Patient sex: M
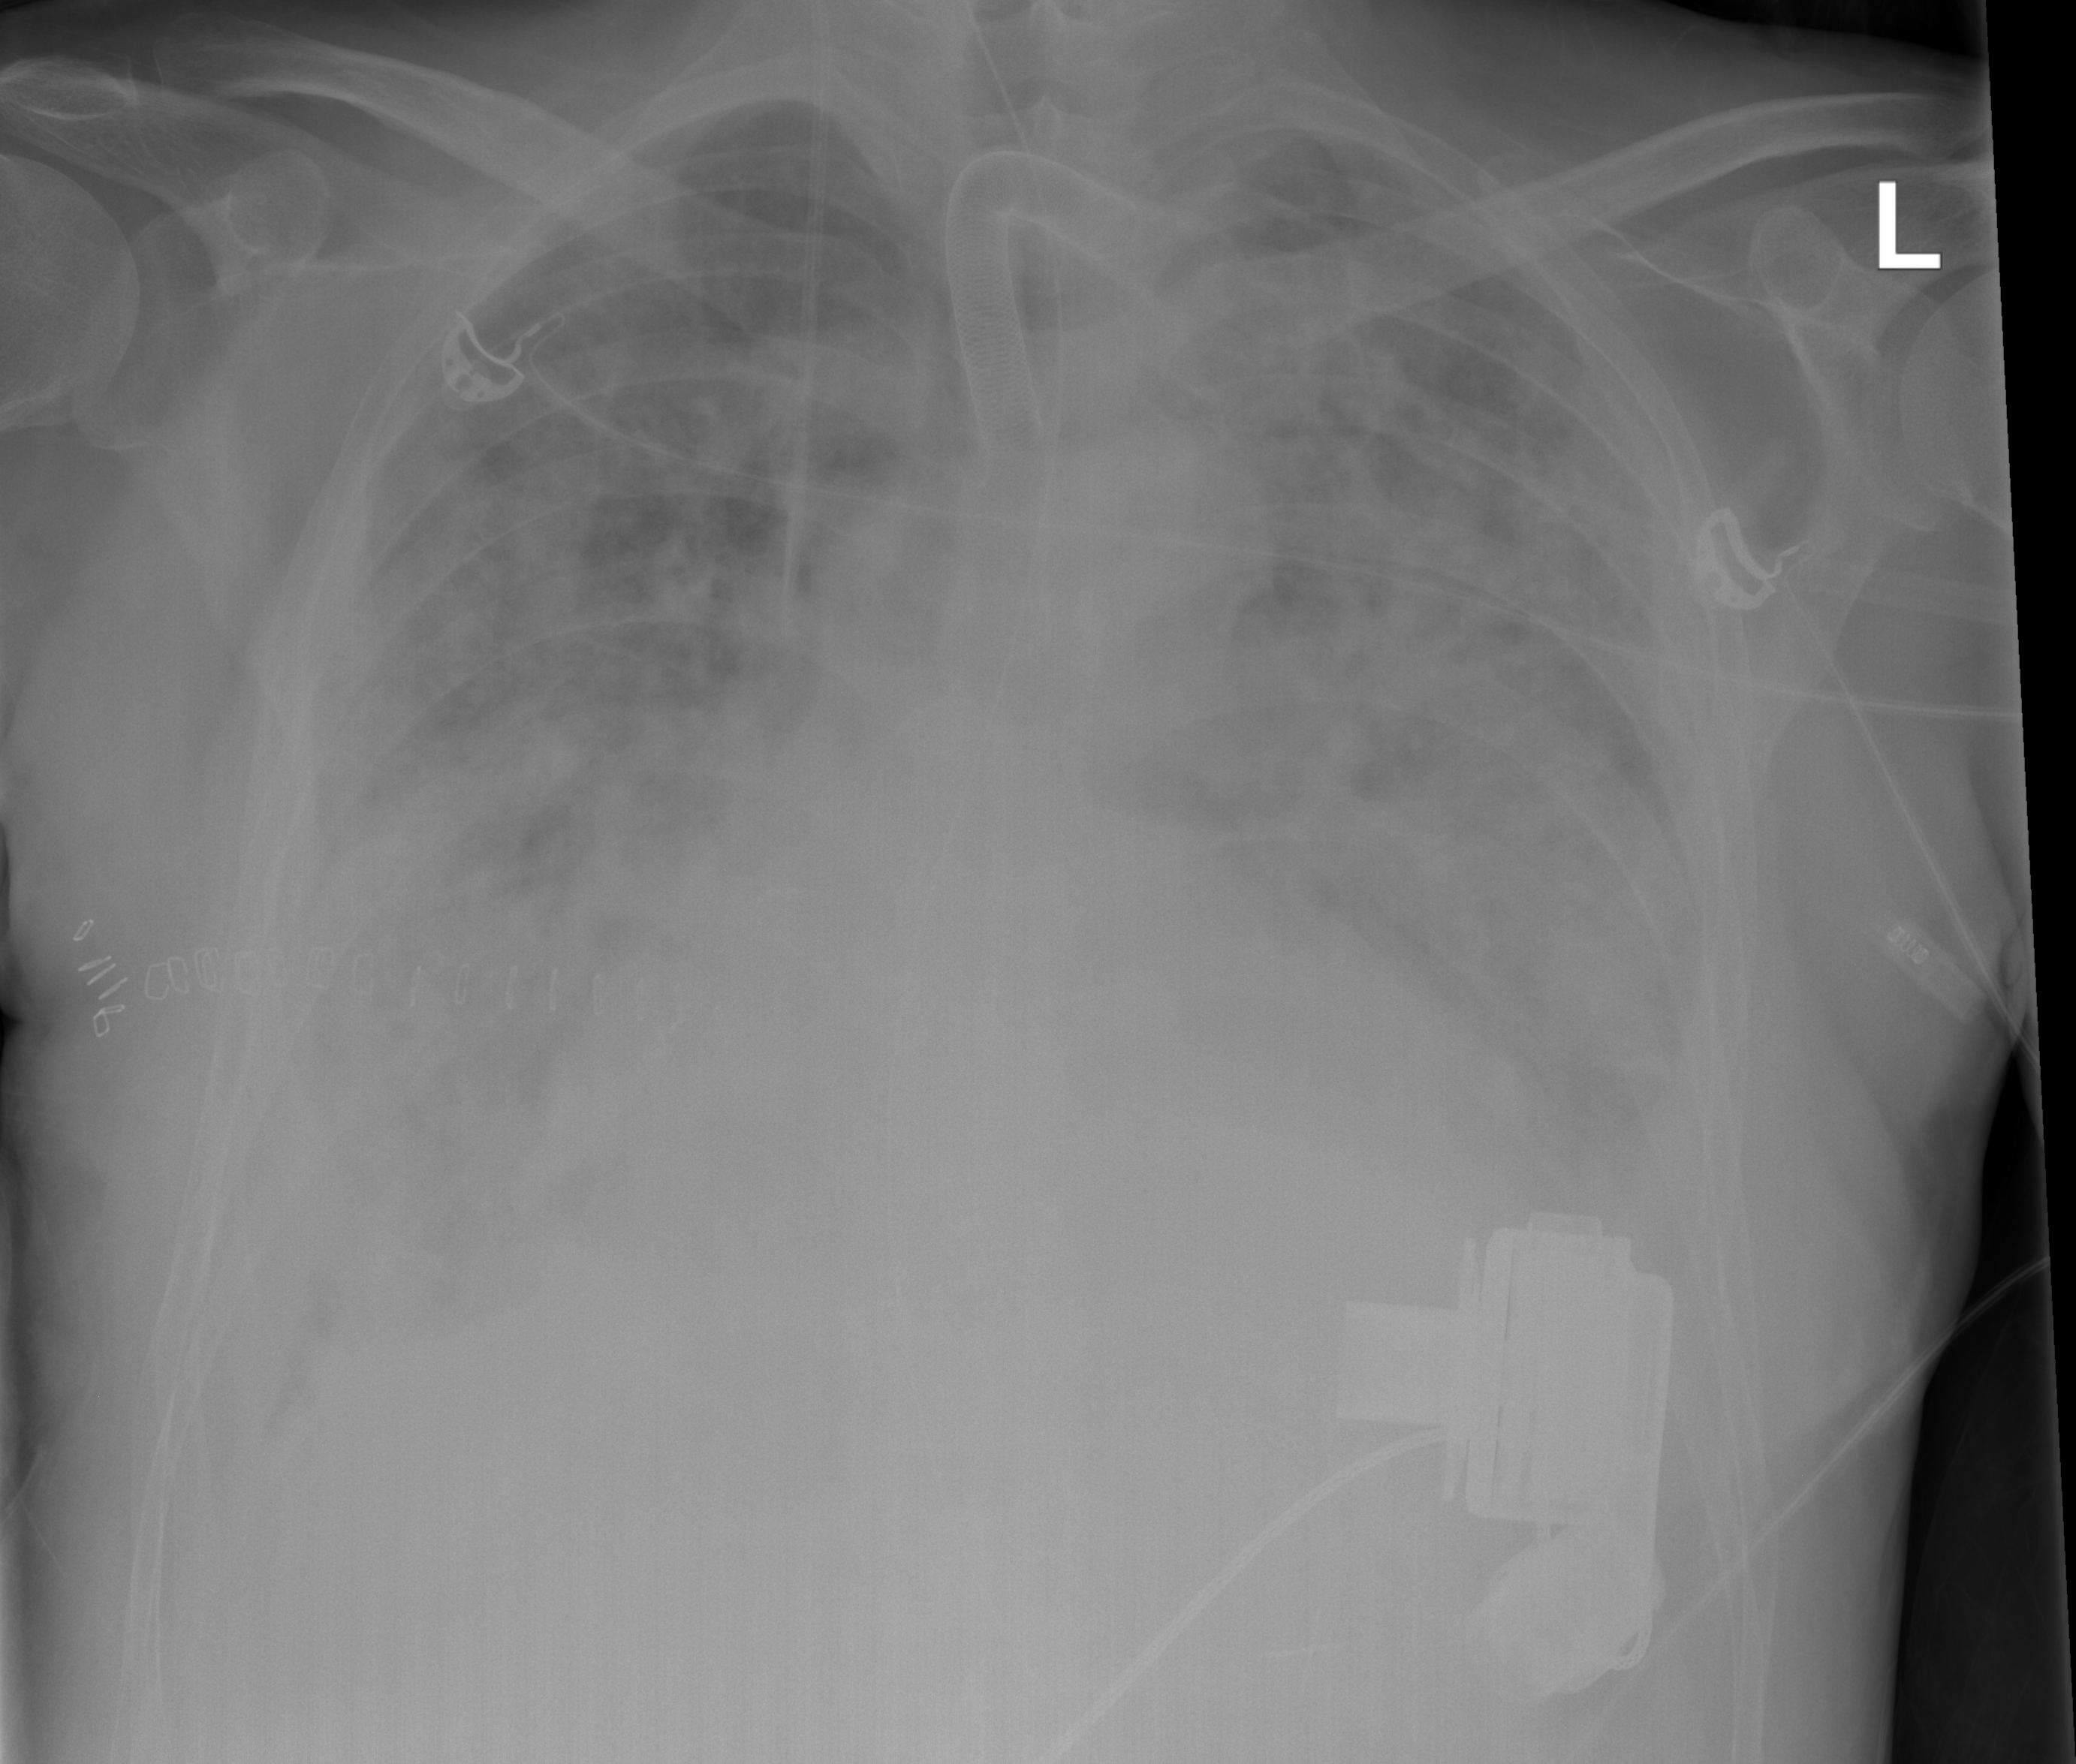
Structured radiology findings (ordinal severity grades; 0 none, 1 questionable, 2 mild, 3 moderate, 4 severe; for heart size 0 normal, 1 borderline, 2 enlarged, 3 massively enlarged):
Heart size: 3
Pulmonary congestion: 3
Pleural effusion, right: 3
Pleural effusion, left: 2
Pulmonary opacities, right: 4
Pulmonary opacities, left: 4
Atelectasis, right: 3
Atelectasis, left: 3